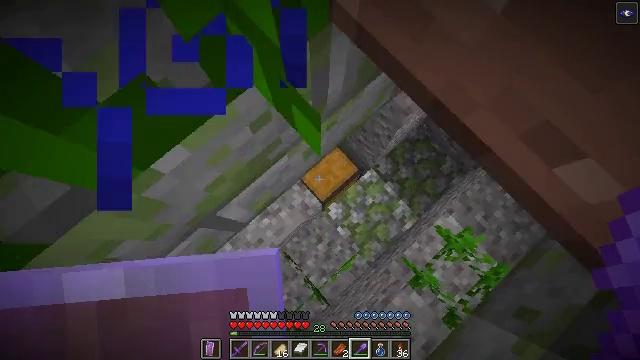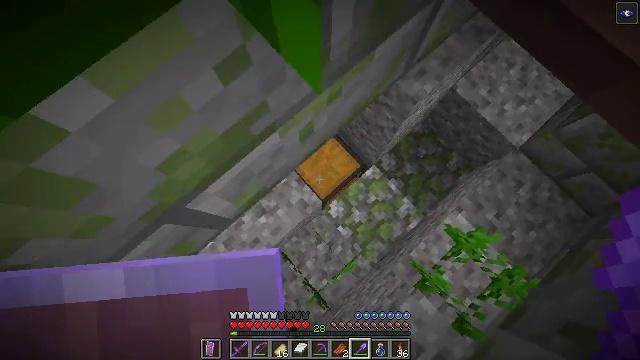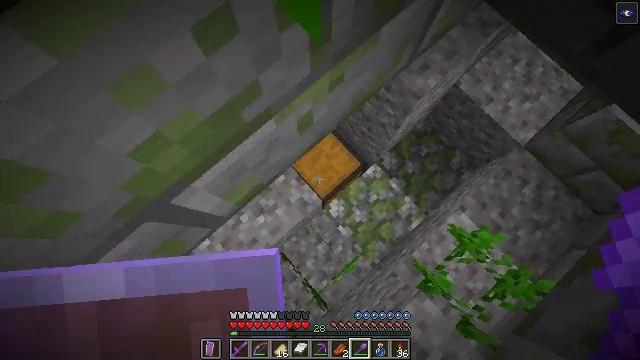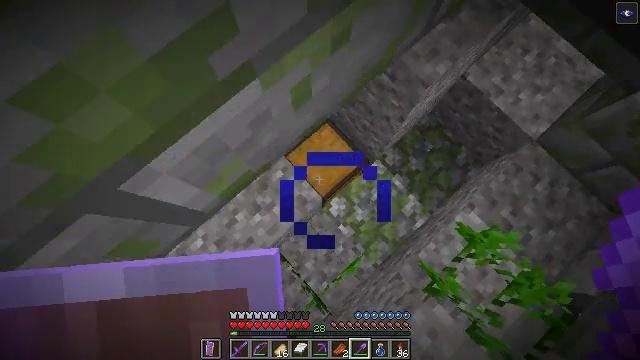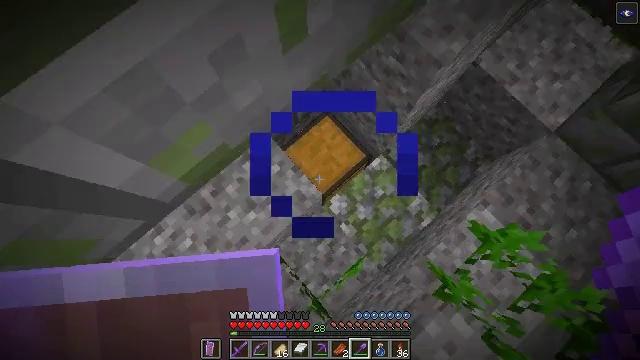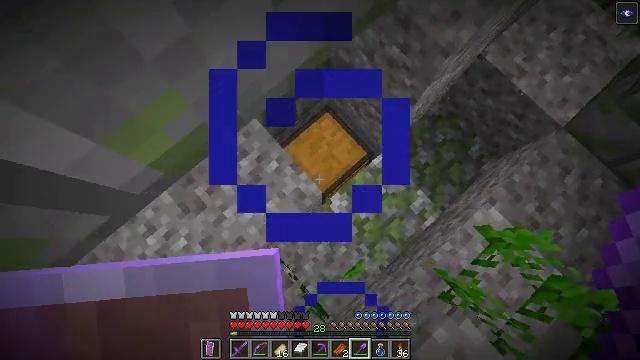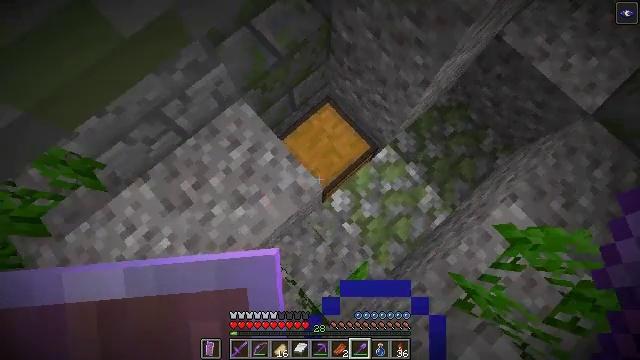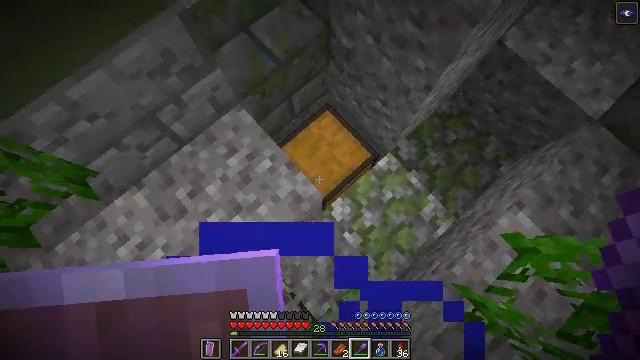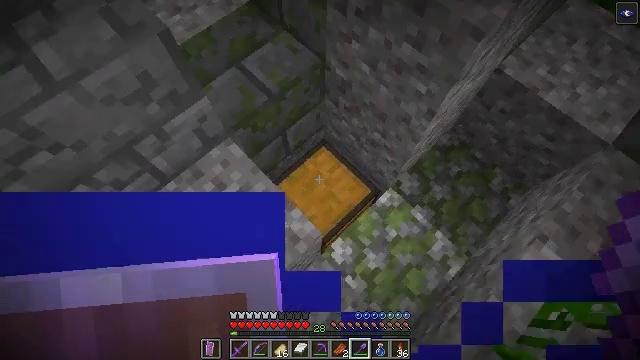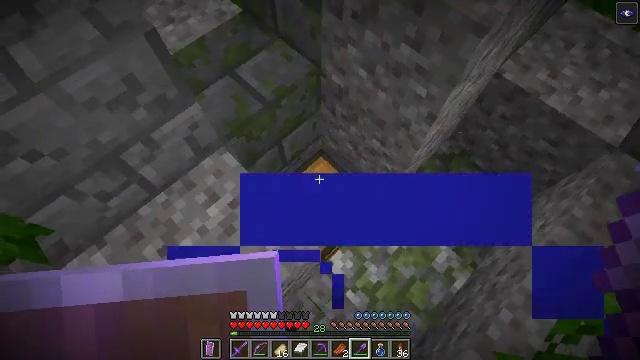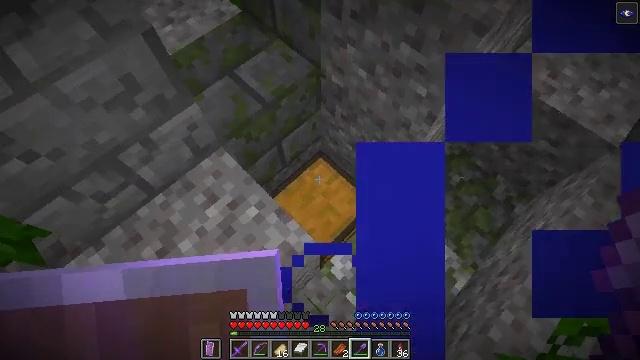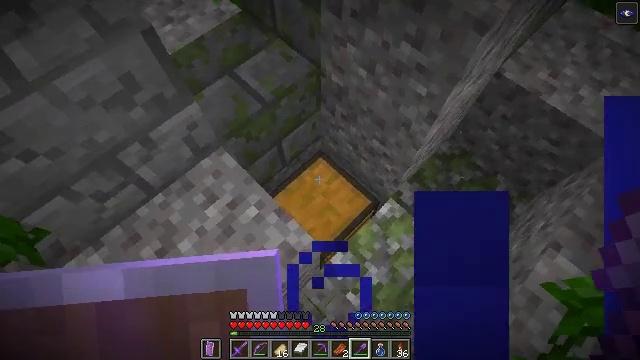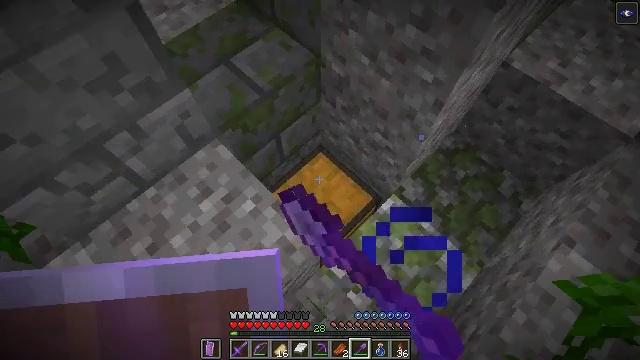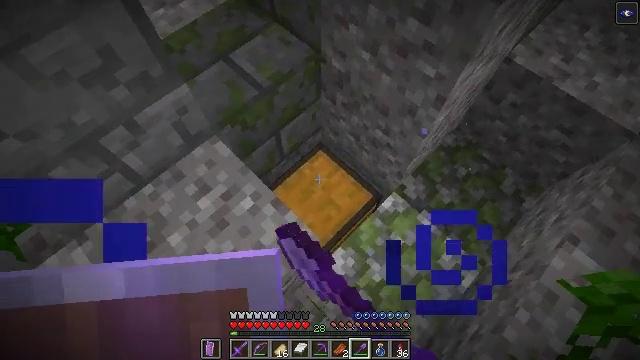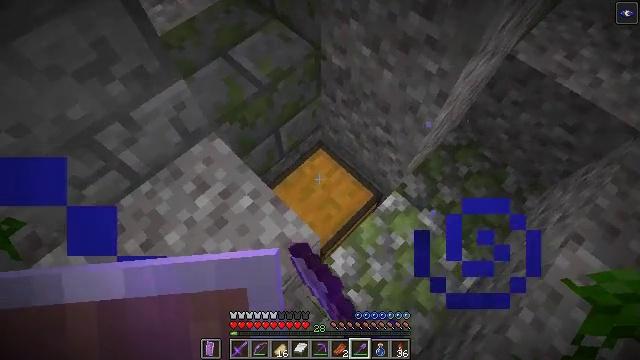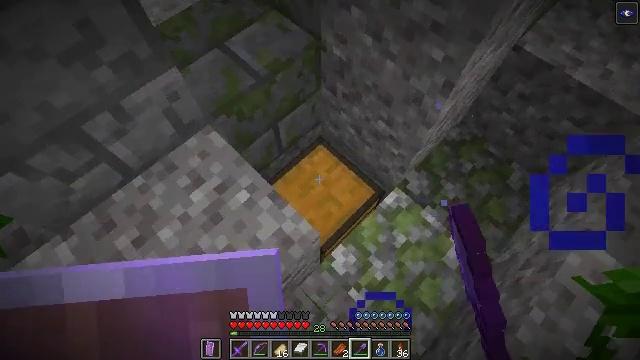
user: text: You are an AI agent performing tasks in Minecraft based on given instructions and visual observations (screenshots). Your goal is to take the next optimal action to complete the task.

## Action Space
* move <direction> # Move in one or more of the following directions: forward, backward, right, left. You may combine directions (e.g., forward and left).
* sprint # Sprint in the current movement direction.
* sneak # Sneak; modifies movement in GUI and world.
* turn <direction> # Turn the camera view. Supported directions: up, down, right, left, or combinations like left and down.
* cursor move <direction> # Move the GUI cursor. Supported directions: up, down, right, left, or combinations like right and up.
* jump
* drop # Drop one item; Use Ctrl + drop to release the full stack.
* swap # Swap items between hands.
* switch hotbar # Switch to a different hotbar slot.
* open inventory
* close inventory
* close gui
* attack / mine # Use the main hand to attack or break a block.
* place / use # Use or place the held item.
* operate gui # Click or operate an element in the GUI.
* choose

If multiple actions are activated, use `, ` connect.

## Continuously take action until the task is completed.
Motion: motion action
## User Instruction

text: Collect gravel for your inventory.
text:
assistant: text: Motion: sneak
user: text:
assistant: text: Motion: sneak
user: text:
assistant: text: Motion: sneak
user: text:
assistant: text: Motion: sneak
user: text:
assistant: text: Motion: sneak
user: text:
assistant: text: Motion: sneak
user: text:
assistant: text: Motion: sneak, turn up
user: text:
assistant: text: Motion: turn right and up
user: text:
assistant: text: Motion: turn right and up
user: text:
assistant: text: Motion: no_op
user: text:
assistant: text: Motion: use / place
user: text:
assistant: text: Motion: use / place
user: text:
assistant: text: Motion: use / place
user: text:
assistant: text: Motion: use / place
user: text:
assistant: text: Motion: use / place
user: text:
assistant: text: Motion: no_op
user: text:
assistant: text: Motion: no_op
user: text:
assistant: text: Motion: no_op
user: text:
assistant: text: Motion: no_op
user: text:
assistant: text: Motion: no_op
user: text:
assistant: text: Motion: no_op
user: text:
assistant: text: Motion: no_op
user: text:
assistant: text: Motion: no_op
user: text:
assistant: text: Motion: no_op
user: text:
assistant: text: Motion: no_op
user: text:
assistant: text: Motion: no_op
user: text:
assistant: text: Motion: no_op
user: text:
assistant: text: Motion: no_op
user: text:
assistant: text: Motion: no_op
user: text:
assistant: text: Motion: turn right and up